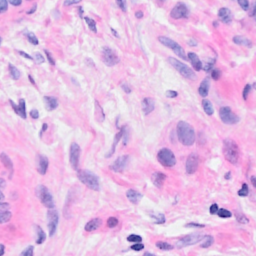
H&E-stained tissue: Breast